Question: I have currently having 4 classes in Parse.
'''
1) Rangoli - Main item objects
2) Categories - List of all categories
3) Users - List of all users
4) ItemCategories - List of categories that each items are assigned
'''
Below is the structure of all classes. I am facing difficulties in queries when the item has multiple categories. I am getting duplicates.
Whats the best way of designing this data model which will allow us to query by category and get all columns.

For detailed issue on the query, please refer to <URL>
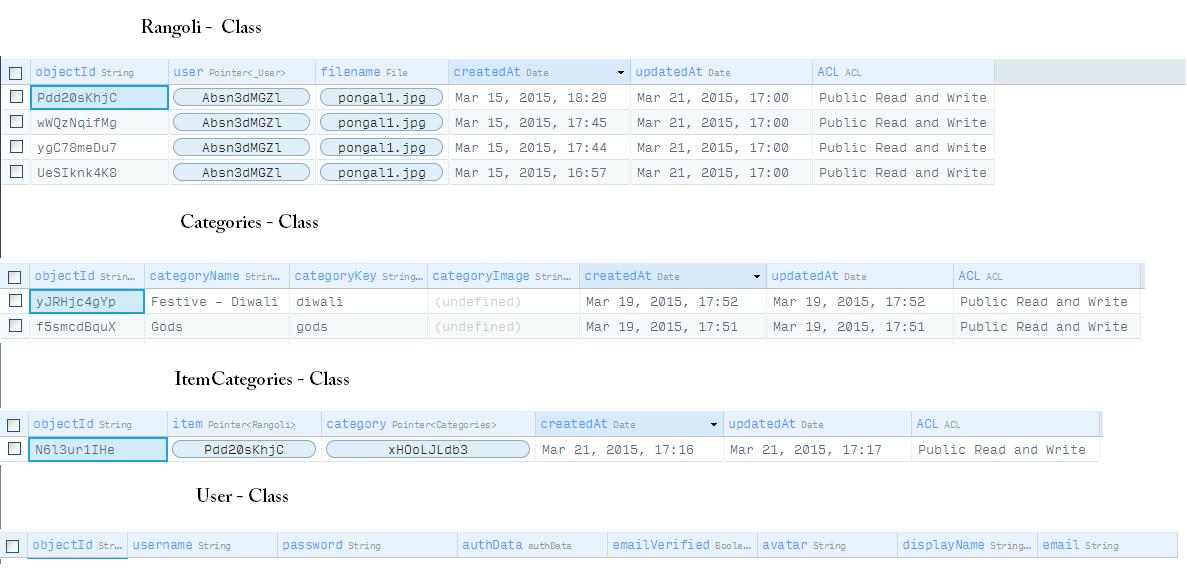
Answer: You could make category a Relation or Array.
See:
<URL>
You could make category in item categories a relation, or you could add a categories column in Rangoli and scrap the ItemCategories table.
edit-
You could make Categories a column in Rangoli. Now when you query for items, you also get all their categories, You could still use your other table to get all the items in a category, and that mapping a lot easier. Now you get both use cases